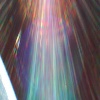
Label: sunburn